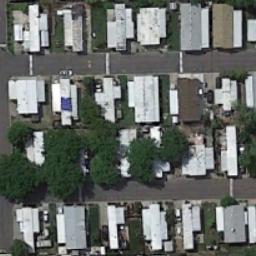
Label: residential